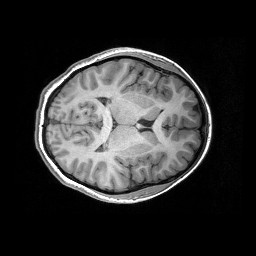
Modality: T1w
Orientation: axial
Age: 17
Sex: female
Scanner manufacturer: siemens
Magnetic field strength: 3 T
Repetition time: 2.53 s
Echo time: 0.00297 s